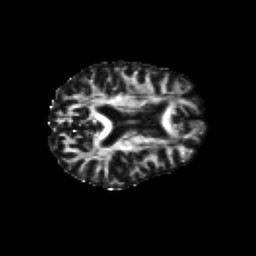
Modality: FA
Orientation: axial
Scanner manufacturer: siemens
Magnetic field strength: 3 T
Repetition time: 6.8 s
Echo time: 0.093 s